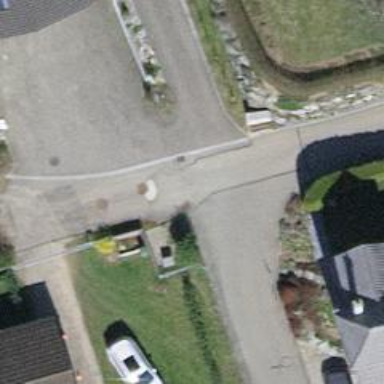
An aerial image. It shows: Smooth asphalt road in residential area.